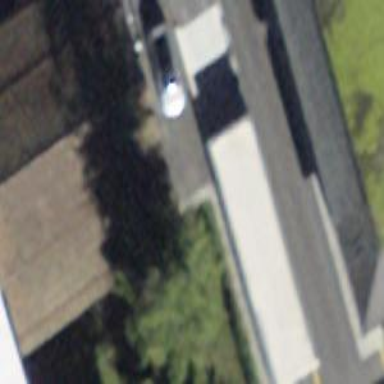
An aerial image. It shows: Tunnel with asphalt surface used as parking aisle for services.